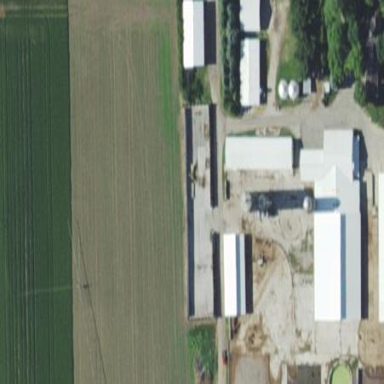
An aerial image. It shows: Farmyard area.